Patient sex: M
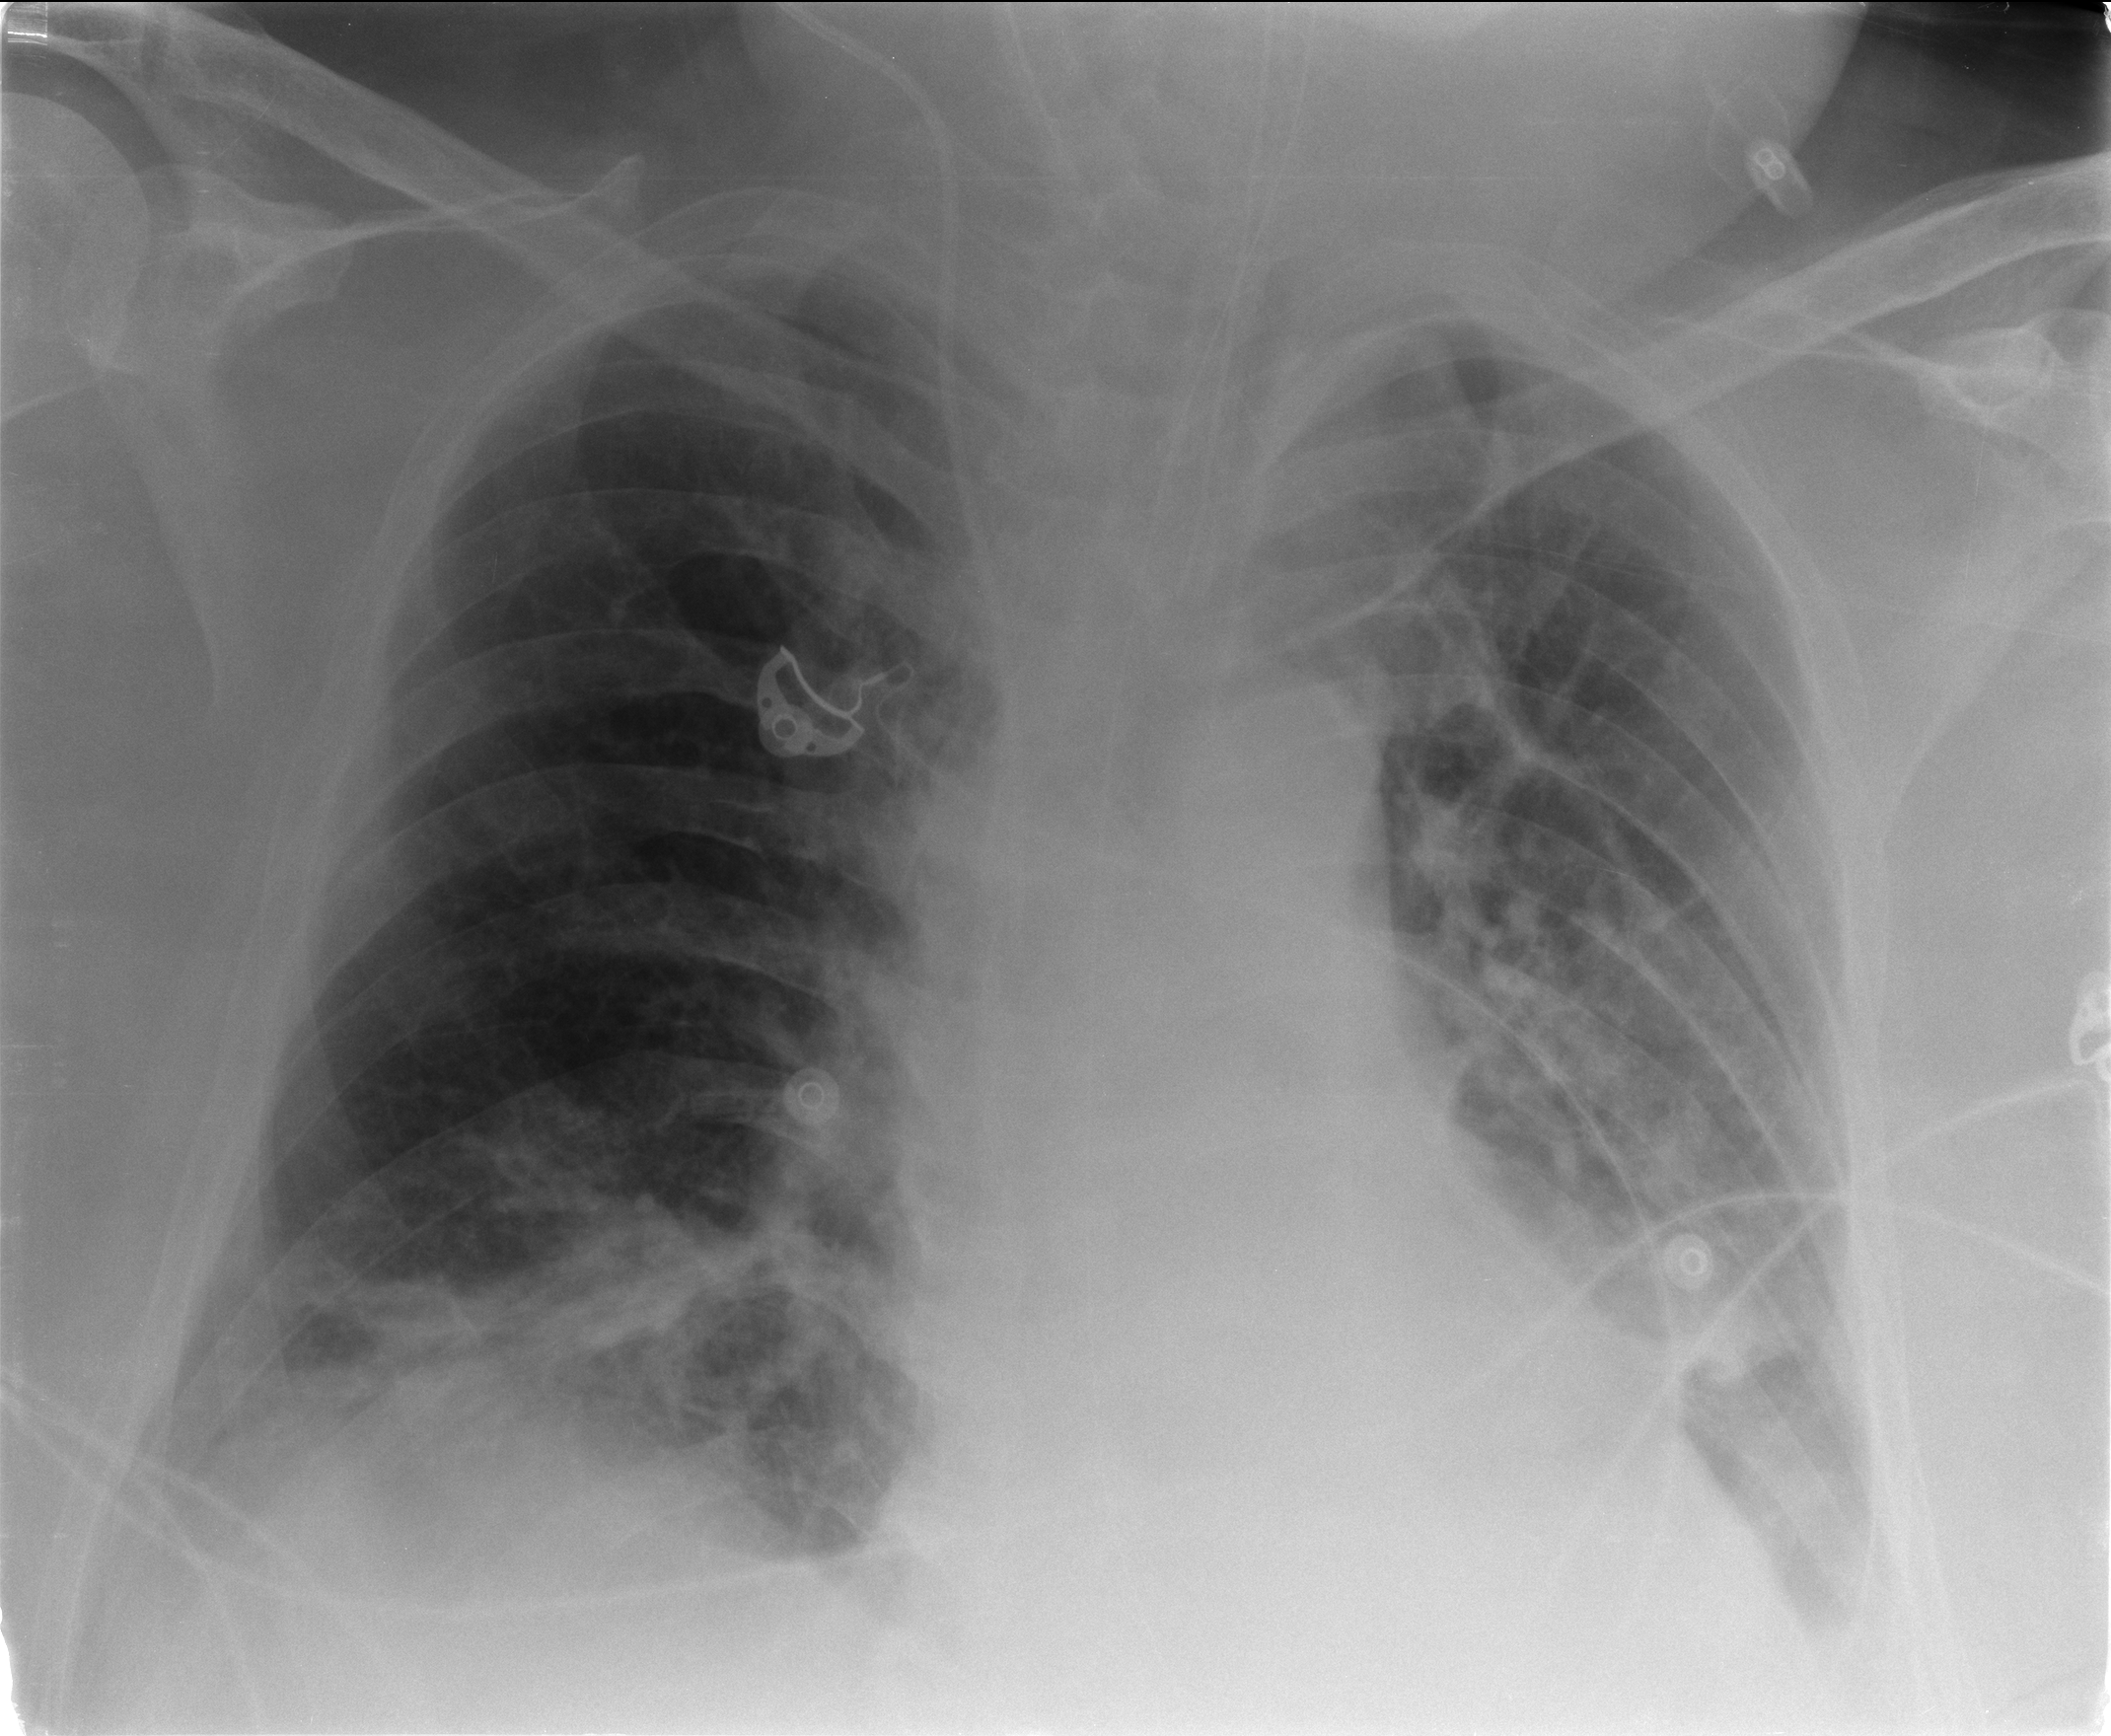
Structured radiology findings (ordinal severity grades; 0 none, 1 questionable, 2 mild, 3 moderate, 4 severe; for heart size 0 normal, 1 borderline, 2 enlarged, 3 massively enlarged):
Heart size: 0
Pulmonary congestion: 0
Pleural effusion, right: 0
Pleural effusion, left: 2
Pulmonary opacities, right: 1
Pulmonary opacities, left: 1
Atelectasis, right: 2
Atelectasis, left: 2